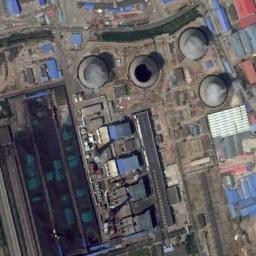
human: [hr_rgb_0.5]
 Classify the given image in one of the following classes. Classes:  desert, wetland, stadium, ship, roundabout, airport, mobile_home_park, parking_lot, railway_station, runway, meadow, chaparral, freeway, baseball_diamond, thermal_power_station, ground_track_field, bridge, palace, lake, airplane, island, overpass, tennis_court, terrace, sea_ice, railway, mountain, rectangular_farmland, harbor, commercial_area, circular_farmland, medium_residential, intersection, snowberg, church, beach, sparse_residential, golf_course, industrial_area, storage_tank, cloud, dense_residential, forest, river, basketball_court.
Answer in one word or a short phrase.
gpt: thermal_power_station